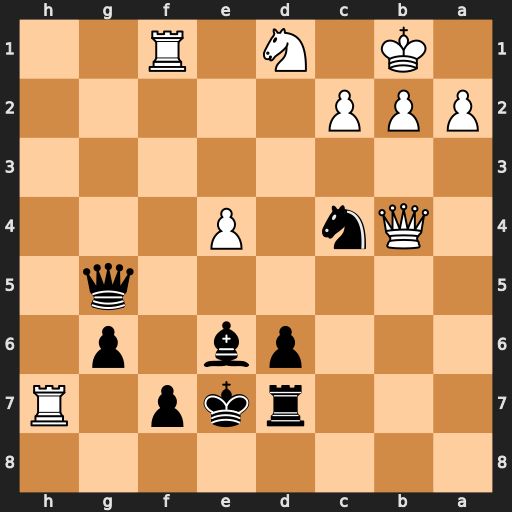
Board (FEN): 8/3rkp1R/3pb1p1/6q1/1Qn1P3/8/PPP5/1K1N1R2
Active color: b
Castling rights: -
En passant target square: -
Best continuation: Nd2+ Qxd2 Qxd2